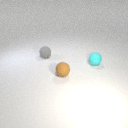
small gray rubber sphere to the left of small brown rubber sphere